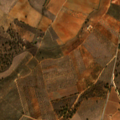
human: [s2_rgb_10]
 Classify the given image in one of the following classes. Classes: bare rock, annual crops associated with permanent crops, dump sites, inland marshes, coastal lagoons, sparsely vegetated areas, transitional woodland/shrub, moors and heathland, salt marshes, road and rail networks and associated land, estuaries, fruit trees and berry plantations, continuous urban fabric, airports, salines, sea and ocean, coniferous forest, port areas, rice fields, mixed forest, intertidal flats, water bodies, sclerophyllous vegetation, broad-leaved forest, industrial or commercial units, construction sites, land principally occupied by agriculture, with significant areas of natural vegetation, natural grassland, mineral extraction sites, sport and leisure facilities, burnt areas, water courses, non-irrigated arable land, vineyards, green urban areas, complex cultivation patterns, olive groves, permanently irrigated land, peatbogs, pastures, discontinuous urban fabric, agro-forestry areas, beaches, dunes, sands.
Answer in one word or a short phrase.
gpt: non-irrigated arable land, vineyards, olive groves, agro-forestry areas